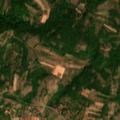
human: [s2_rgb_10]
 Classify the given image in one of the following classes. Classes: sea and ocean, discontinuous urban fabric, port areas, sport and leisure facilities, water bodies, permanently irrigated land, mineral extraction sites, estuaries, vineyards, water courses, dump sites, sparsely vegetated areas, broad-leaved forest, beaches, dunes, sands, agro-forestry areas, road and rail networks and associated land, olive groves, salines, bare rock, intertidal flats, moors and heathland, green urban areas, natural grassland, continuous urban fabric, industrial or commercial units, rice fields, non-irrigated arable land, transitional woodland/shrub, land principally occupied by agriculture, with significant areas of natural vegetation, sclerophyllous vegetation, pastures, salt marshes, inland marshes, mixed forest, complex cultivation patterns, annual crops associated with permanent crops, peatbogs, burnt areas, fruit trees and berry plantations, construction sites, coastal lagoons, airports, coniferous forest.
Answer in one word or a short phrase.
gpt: discontinuous urban fabric, complex cultivation patterns, land principally occupied by agriculture, with significant areas of natural vegetation, broad-leaved forest